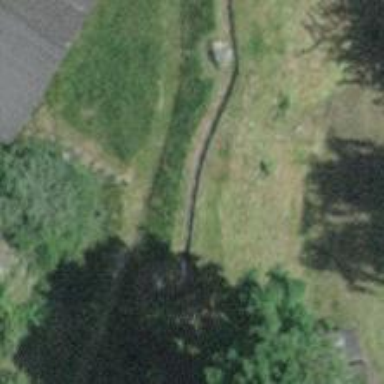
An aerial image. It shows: Ditch in the surroundings.